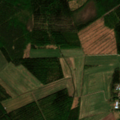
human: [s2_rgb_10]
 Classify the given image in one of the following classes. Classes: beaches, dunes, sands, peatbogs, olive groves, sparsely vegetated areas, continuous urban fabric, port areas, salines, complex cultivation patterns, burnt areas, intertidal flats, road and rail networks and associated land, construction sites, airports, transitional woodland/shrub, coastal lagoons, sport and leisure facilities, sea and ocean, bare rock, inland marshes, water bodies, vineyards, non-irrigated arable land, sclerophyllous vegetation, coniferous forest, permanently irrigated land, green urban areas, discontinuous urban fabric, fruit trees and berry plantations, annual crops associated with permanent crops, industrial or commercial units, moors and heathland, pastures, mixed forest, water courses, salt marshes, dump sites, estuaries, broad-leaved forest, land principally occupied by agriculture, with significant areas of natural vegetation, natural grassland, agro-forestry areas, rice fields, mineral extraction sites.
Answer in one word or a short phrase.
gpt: non-irrigated arable land, mixed forest, transitional woodland/shrub